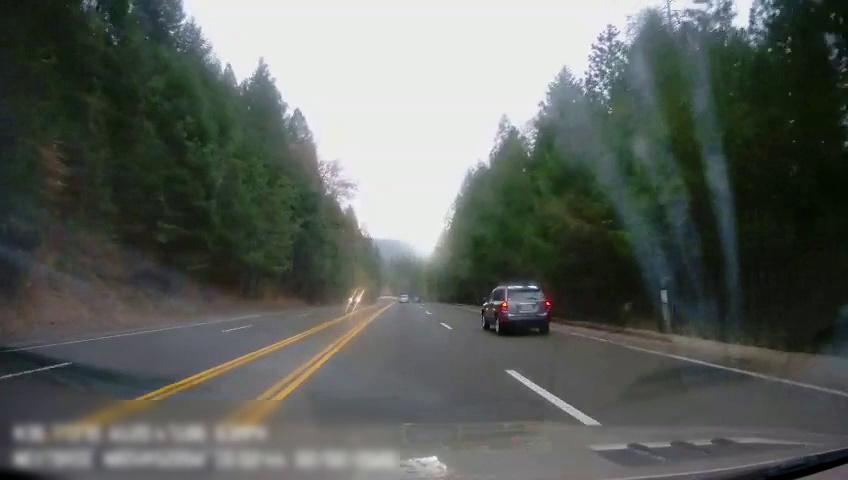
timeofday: Day
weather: Cloudy
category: Drivable Space
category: Vehicles | Car
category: Vehicles | Car
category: Vehicles | Car
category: Lanes | Alternate Lane
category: Lanes | Alternate Lane
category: Lanes | Alternate Lane
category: Lanes | Current Lane
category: Lanes | Current Lane
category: Lanes | Alternate Lane